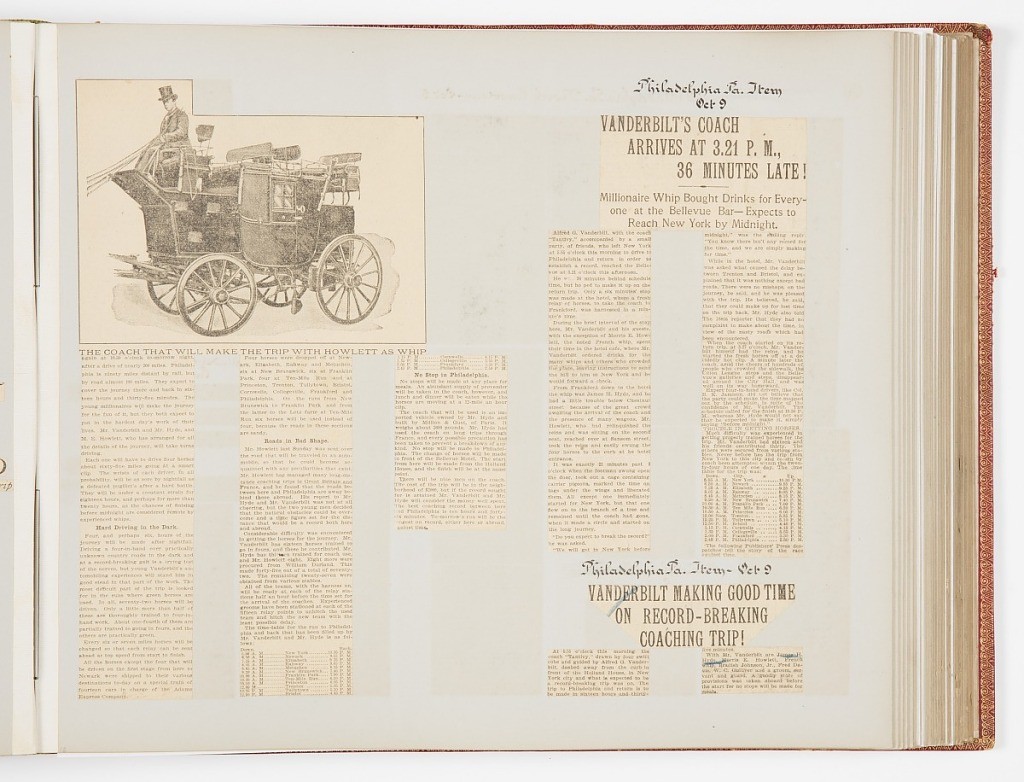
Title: Commemorative Scrapbook Documenting the 1901 Record Breaking Coach Race from New York City to Philadelphia and Back Again
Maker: James Hazen Hyde, American, 1876 - 1959
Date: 1901
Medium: Newspaper and magazine clippings mounted on heavy wove paper, annotated in pen and ink, bound in red leather with gilded lettering
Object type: Album Page
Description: Album of newspaper clippings describing the coach trip from New York to Philadelphia and return. The drivers were James H. Hyde and Alfred Vanderbilt.